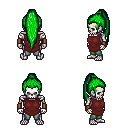
a pixel art fantasy rpg character, male body template, skeleton, maroon tunic, teal pants, green extra-long topknot hairstyle, leather bracers, four views (front, back, left, right), 2x2 character sprite sheet, small pixel art, hard edges, no anti-aliasing